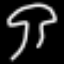
Label: mushroom